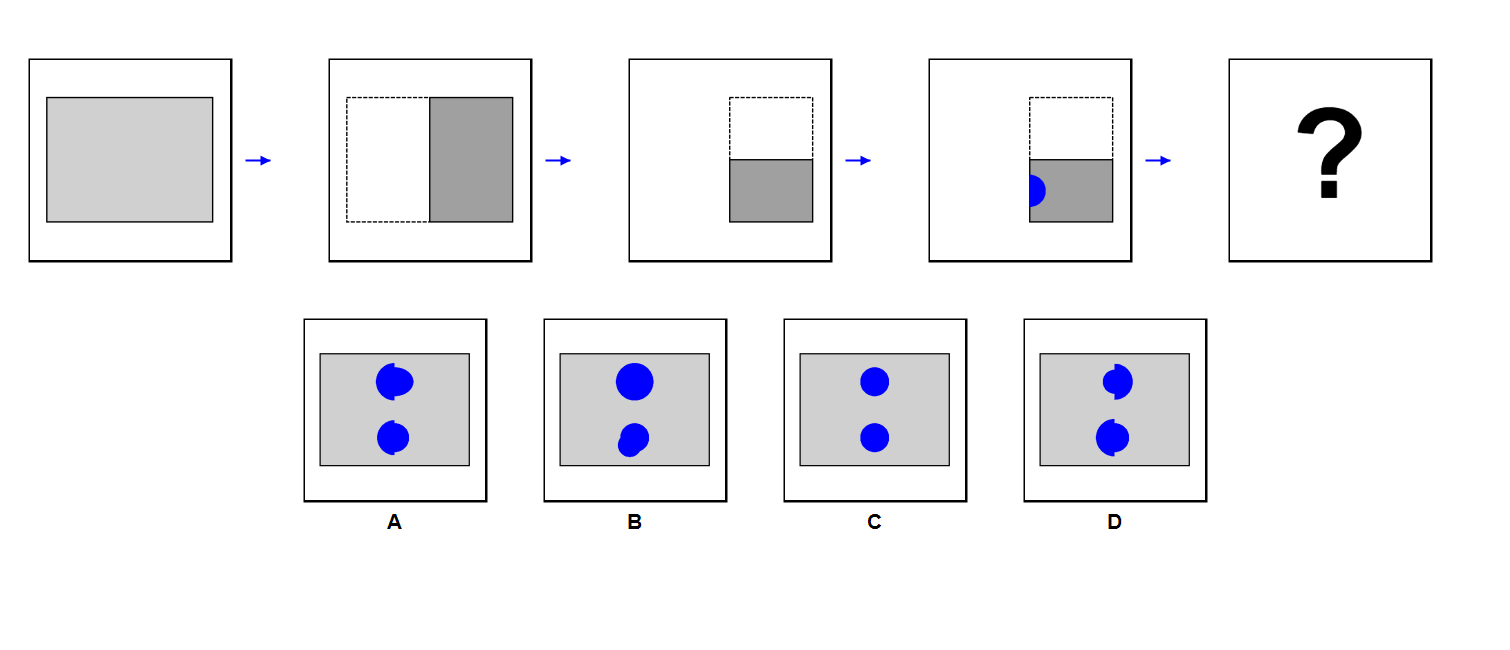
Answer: C